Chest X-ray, PA view. Patient: 48 years old, sex F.
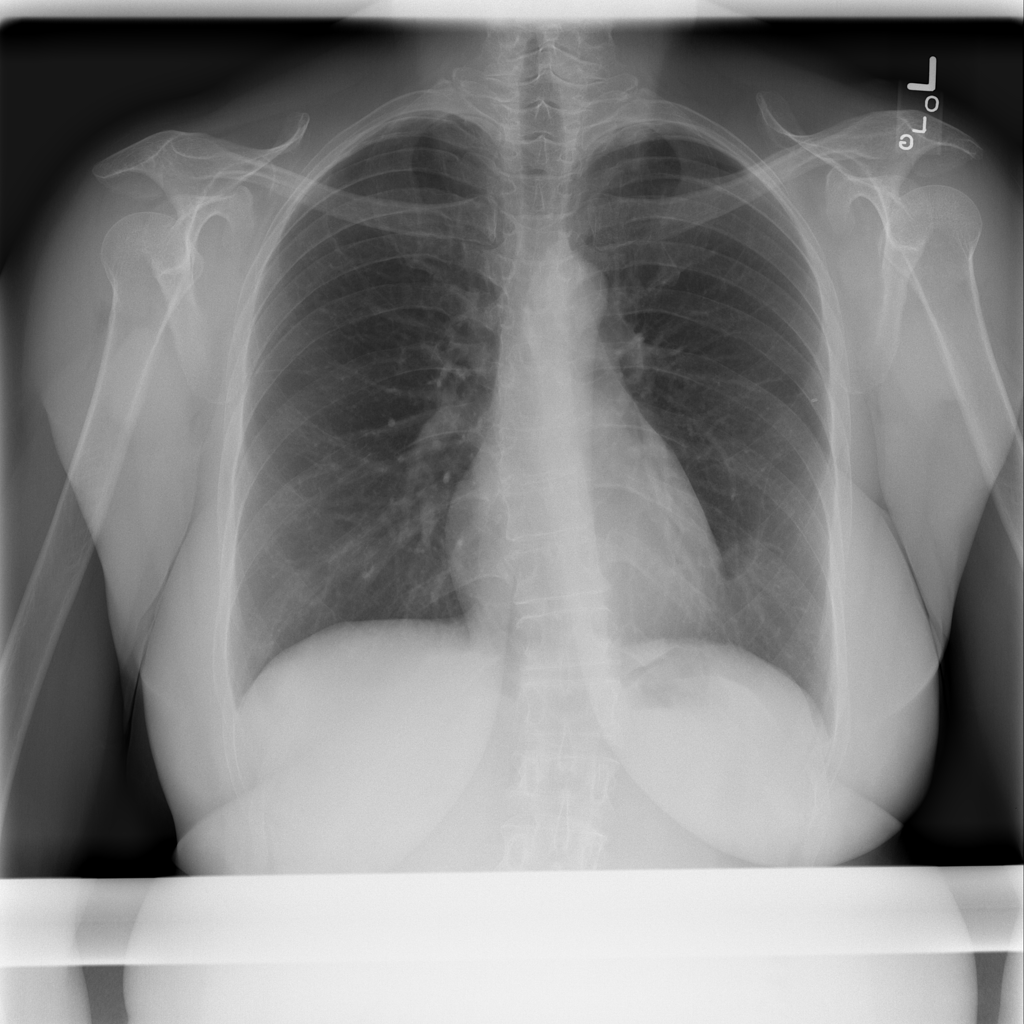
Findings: No Finding